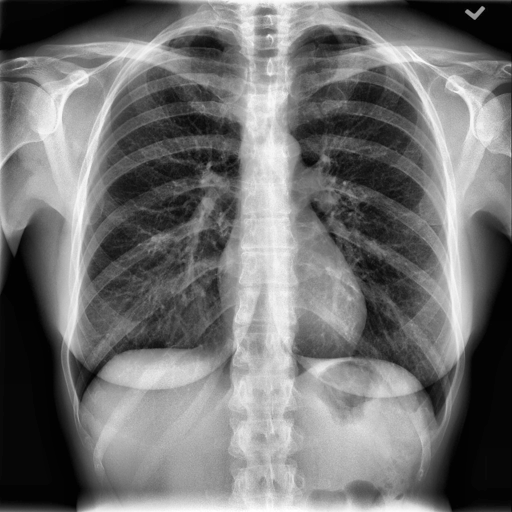
Finding: NORMAL